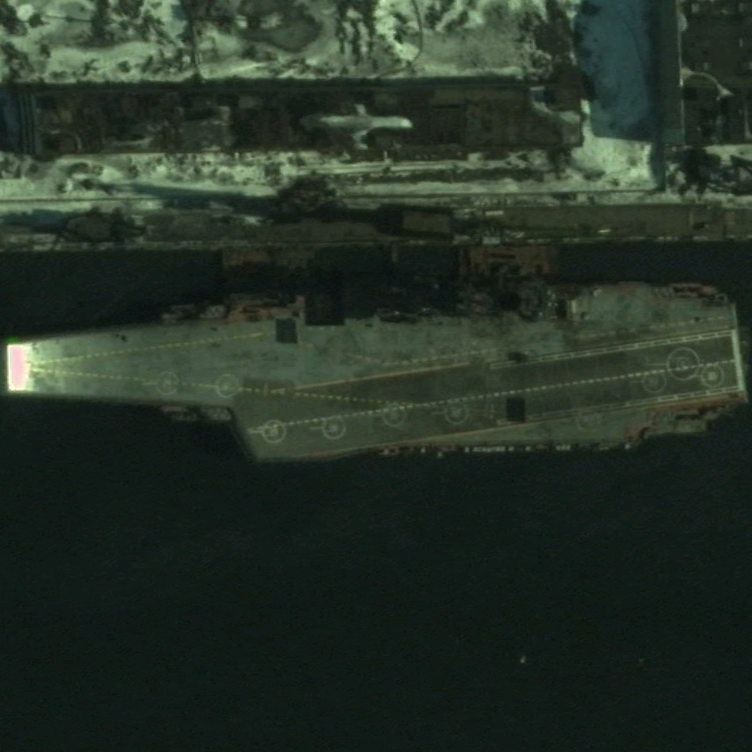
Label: aircraft_carrier